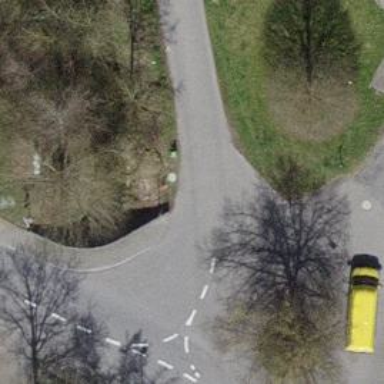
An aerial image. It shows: Residential road with asphalt surface and choker for traffic calming.